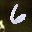
Label: 6